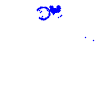
Particle: kaon